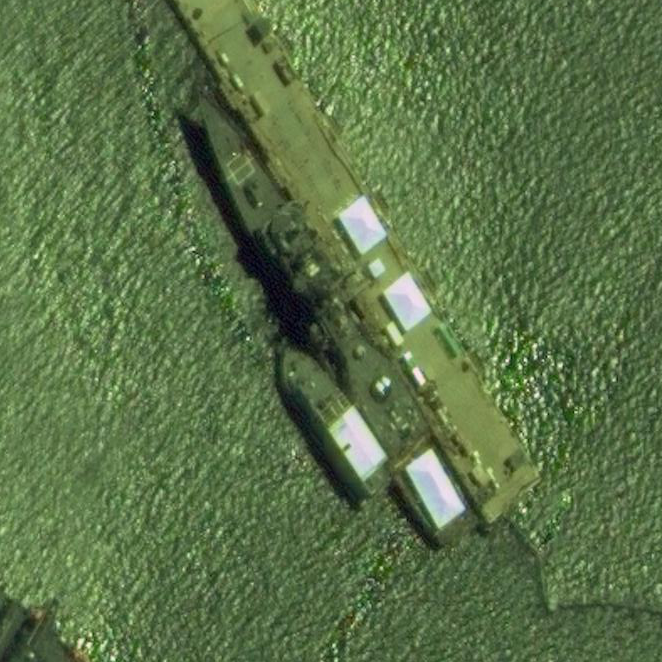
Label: cruiser